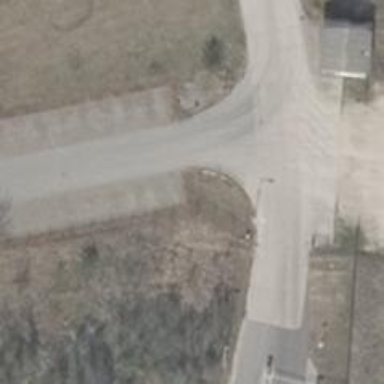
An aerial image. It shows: Parking aisle designated as service road.